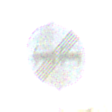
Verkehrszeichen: EndeUeberholverbot
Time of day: SunriseSunset
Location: Outdoor (Nature)
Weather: PartlyCloudy
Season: NotSpecified
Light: Natural